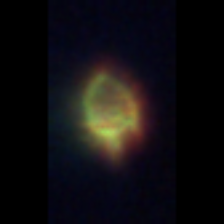
Taxon: Ciliates
Group: Other